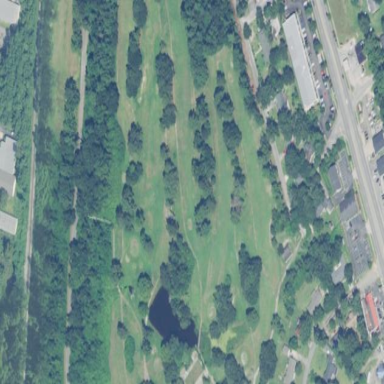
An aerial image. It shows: Golf course surrounded by greenery.